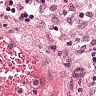
Metastatic tissue present: no